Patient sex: M
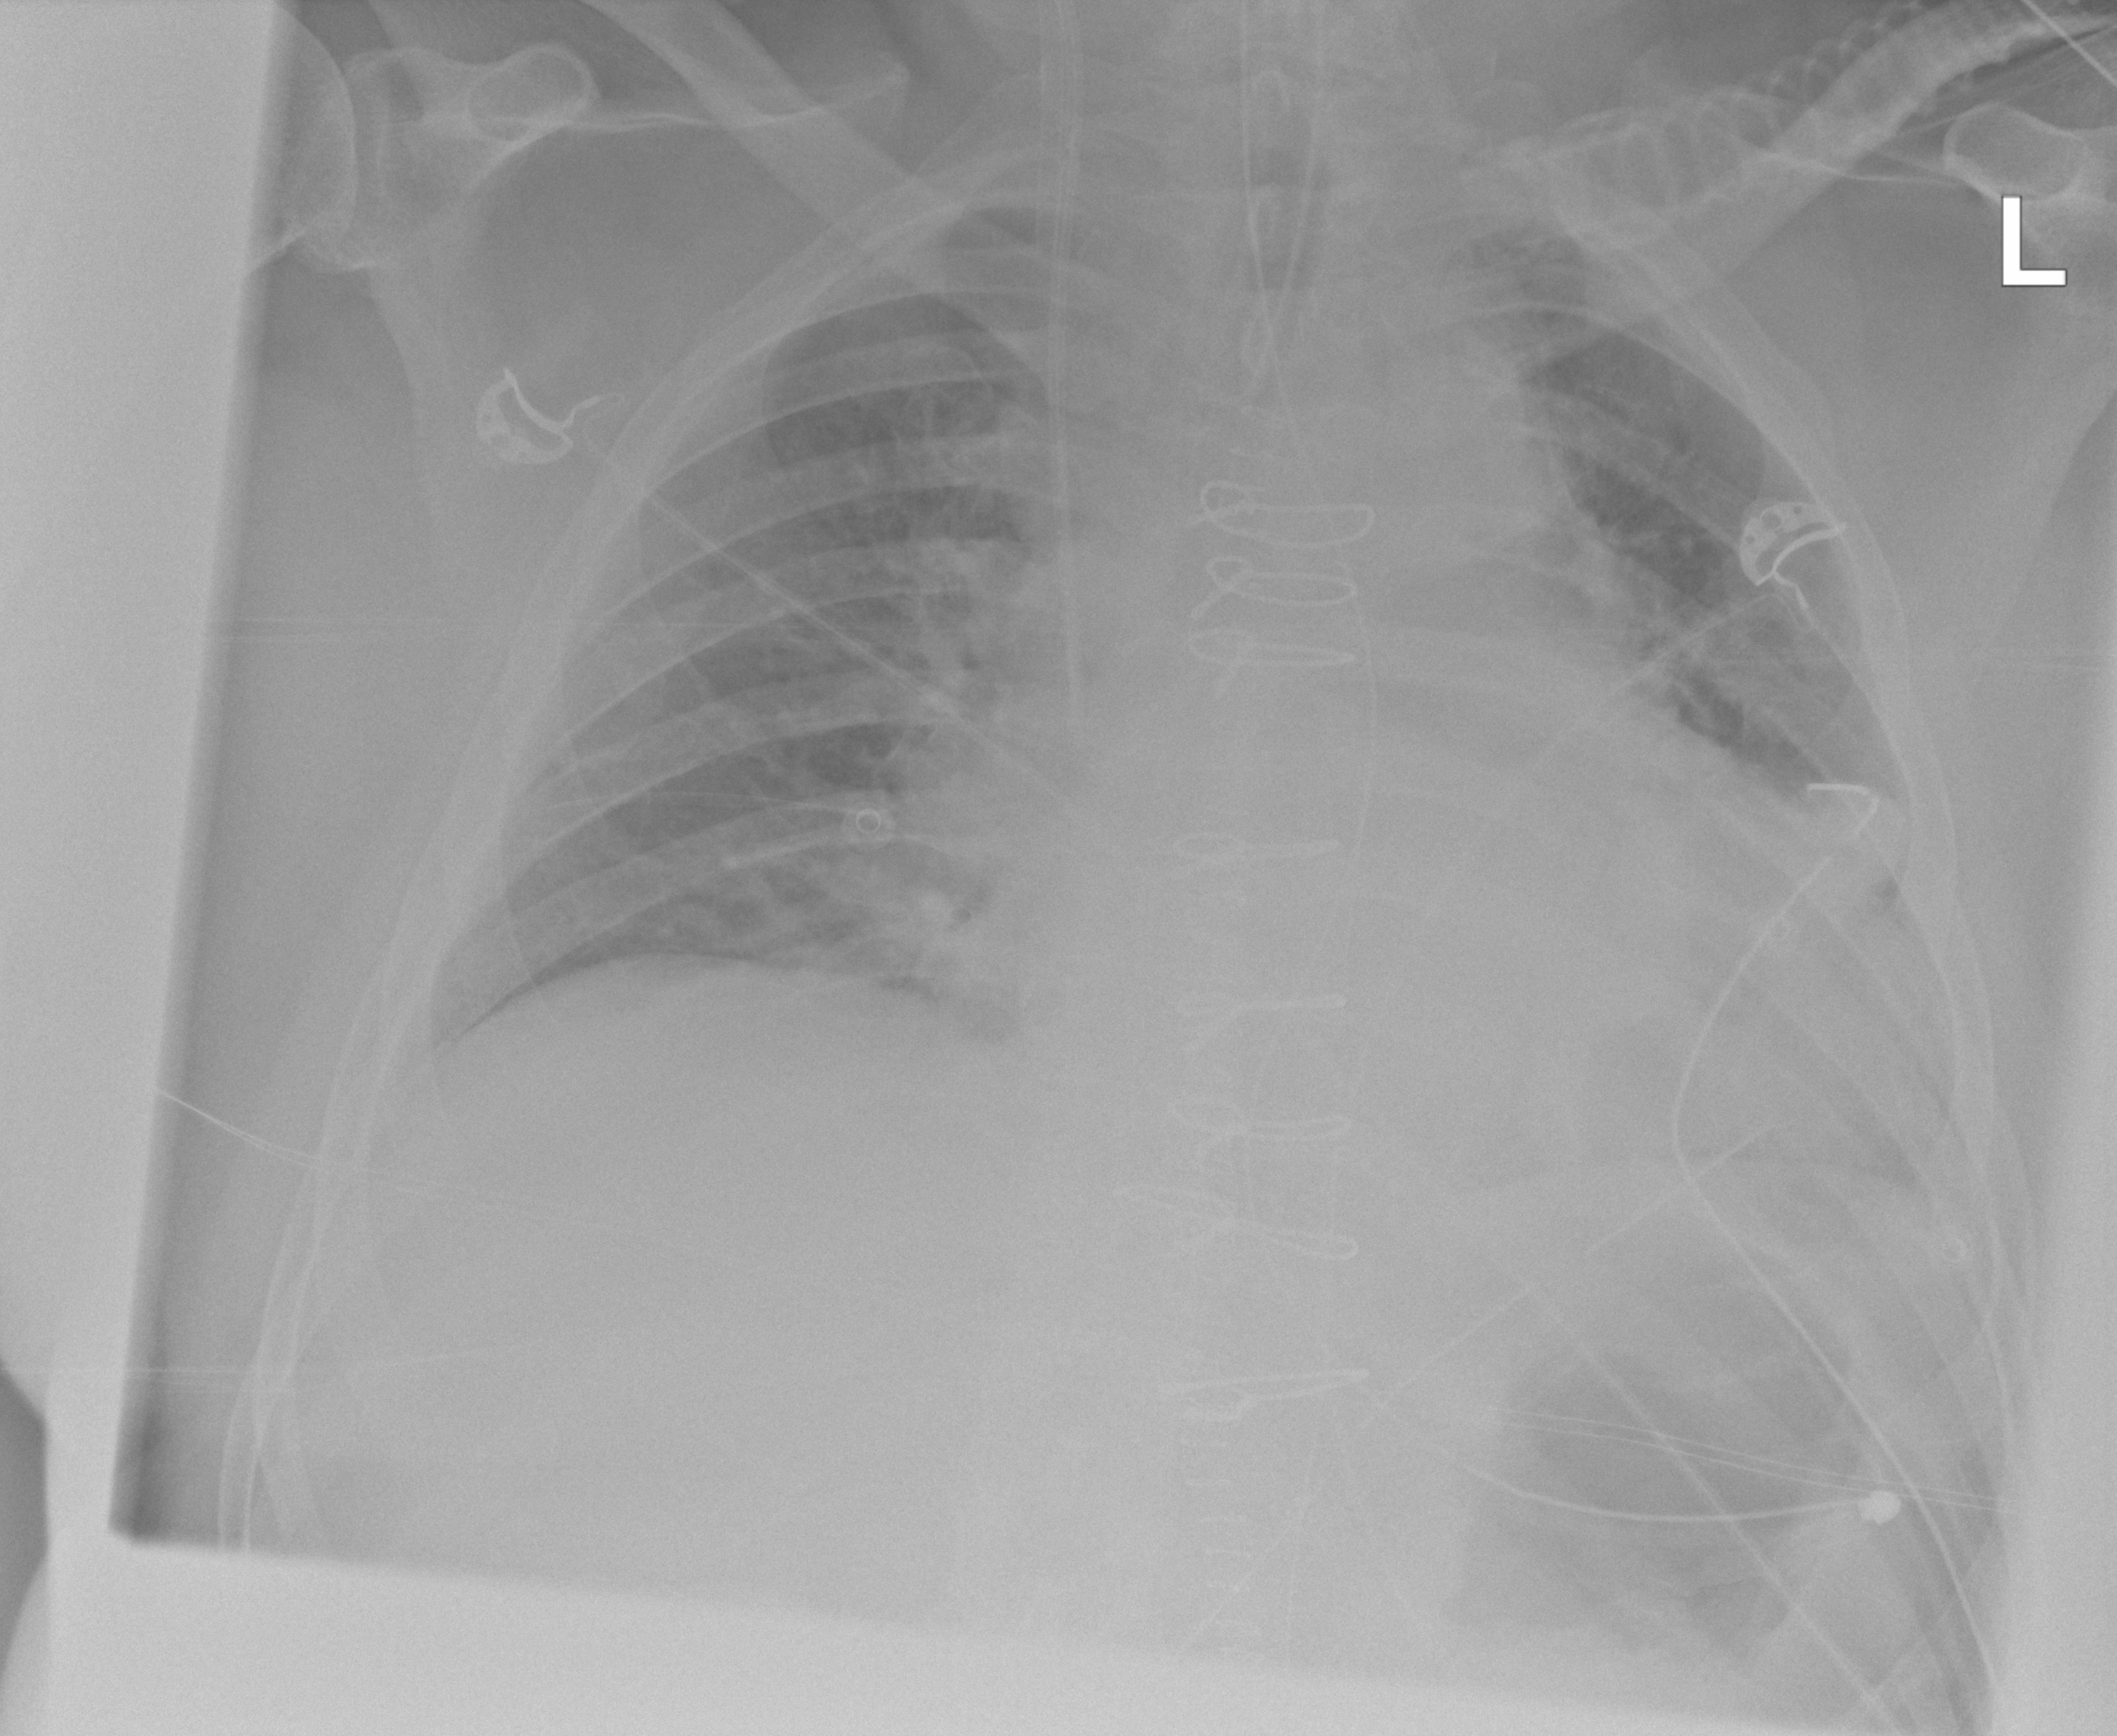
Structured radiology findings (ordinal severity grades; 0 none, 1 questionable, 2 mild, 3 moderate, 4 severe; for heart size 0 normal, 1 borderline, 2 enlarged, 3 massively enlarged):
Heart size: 2
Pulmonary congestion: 2
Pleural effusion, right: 0
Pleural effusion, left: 0
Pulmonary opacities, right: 0
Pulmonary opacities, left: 1
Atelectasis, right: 1
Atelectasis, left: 1